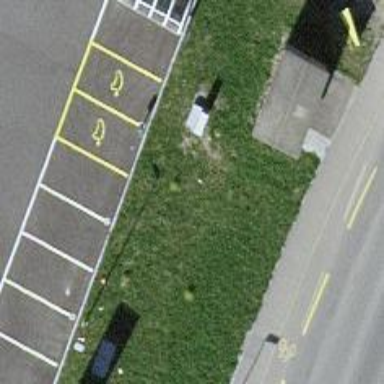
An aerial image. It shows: Charging station.